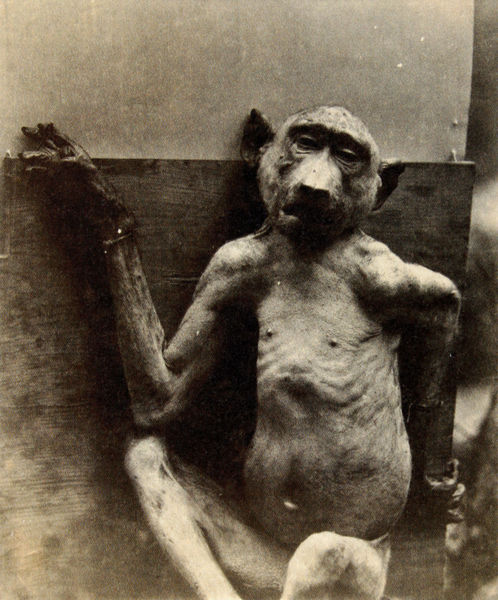
Titel: Aufnahme eines toten Pavians
Standort: Nürnberg
Institution: Germanisches Nationalmuseum
Schlagwörter: hand, kopf, nackt, weiß, holz, raum, schwarz, blick, tier, alt, wand, arm, arme, augen, halten, tod, tot, trauer, hände, innen, ohren, affe, beine, fesseln, angst, lehnen, essen, dünn, exotisch, foto, fotografie, nahrung, krank, rippen, brett, gefangen, kiste, ausstellung, qual, hunger, schau, brustkorb, fotographie, kolonialismus, mager, fessel, schimpanse, versuch, äffchen, verhungert, exotismus, mumie, ausgestopft, tierquälerei, quälerei, 1880, qualerei, kranker affe, nackt sitzend blickt zum betrachter pavian, na2